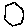
Label: hexagon